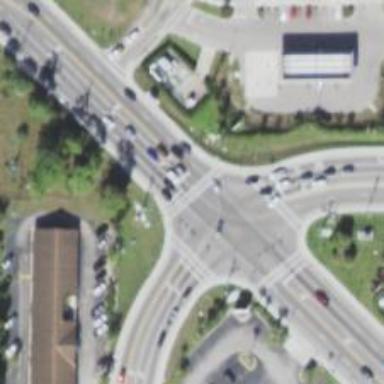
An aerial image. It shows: Uncontrolled crossing on the road.